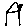
Label: house